【题型】解答题　【知识点】解析几何　【难度】medium
已知圆 $F_1: x^2+(y-1)^2=1$，圆 $F_2: x^2+(y+1)^2=9$．若动圆 $C$ 与圆 $F_1$ 外切，且与圆 $F_2$ 内切，设圆心 $C$ 的轨迹为曲线 $E$．

(1) 求曲线 $E$ 的方程；

(2) 已知双曲线 $\Gamma: \frac{x^2}{3}-\frac{y^2}{4}=1$，过其右顶点 $A$ 作直线 $l_1$ 分别交曲线 $E$ 和双曲线 $\Gamma$ 于点 $M, N$（异于点 $A$），作直线 $l_2$ 分别交曲线 $E$ 和双曲线 $\Gamma$ 于点 $P, Q$（异于点 $A$），设直线 $MQ$ 与直线 $NP$ 交点为 $H$，

(i) 求证：点 $M, N$ 的横坐标乘积为定值，并求出该定值．

(ii) 求证：点 $H$ 在定直线上，并求出该直线的方程．
【解答】
【答案】(1) $\frac{y^2}{4}+\frac{x^2}{3}=1(y \neq 2)$

(2) (i) 证明见解析，定值 3；(ii) 证明见解析，点 $H$ 在定直线 $x=-\sqrt{3}$ 上．

【解析】(1) 设动圆 $C$ 的半径为 $R$，

$\because$ 动圆 $C$ 与圆 $F_1$ 外切，则 $|CF_1|=R+1$．

又 $\because$ 动圆 $C$ 与圆 $F_2$ 内切，结合图象可知 $R < 3$，$\therefore |CF_2|=3-R$．

$\therefore |CF_1|+|CF_2|=4 > |F_1F_2|$．

由椭圆的定义可知，动点 $C$ 在以 $F_1, F_2$ 为焦点，4 为长轴长的椭圆上，

设椭圆的方程为 $\frac{y^2}{a^2}+\frac{x^2}{b^2}=1(a>b>0)$，半焦距为 $c$，

则 $a=2, c=1$，$\therefore b^2=a^2-c^2=3$．

又可知圆 $F_1$ 与圆 $F_2$ 内切，$\therefore$ 点 $C$ 不能在切点处，即椭圆应去掉点 $(0,2)$，

$\therefore$ 曲线 $E$ 的方程为 $\frac{y^2}{4}+\frac{x^2}{3}=1(y \neq 2)$．

(2) (i) 证明：设 $M(x_1, y_1), N(x_2, y_2), A'(-\sqrt{3}, 0)$，

则 $k_{MA} \cdot k_{MA'} = \frac{y_1}{x_1-\sqrt{3}} \cdot \frac{y_1}{x_1+\sqrt{3}} = \frac{y_1^2}{x_1^2-3} = -\frac{4}{3}$；

$k_{NA} \cdot k_{NA'} = \frac{y_2}{x_2-\sqrt{3}} \cdot \frac{y_2}{x_2+\sqrt{3}} = \frac{y_2^2}{x_2^2-3} = \frac{4}{3}$；

又 $\because k_{MA} = k_{NA}$，$\therefore k_{MA'} = -k_{NA'}$．

即 $\begin{cases} \frac{y_1}{x_1-\sqrt{3}} = \frac{y_2}{x_2-\sqrt{3}} \\ \frac{y_1}{x_1+\sqrt{3}} = -\frac{y_2}{x_2+\sqrt{3}} \end{cases} (*)$，同向相除得 $\frac{x_1+\sqrt{3}}{x_1-\sqrt{3}} = -\frac{x_2+\sqrt{3}}{x_2-\sqrt{3}}$，

解得 $x_1x_2=3$，即点 $M, N$ 的横坐标乘积为定值 3．

(ii) 设 $P(x_3, y_3), Q(x_4, y_4), H(x, y)$，则

由 (i) 知：$x_1x_2=3$，代入 $(*)$ 式得：$y_2 = -\frac{\sqrt{3}y_1}{x_1}$．同理，$x_3x_4=3, y_3 = -\frac{\sqrt{3}y_4}{x_4}$．

$MQ: y = \frac{y_1-y_4}{x_1-x_4}(x-x_1)+y_1$，

整理得：$MQ: (x_1-x_4)y-(y_1-y_4)x=x_1y_4-x_4y_1 \dots \textcircled{1}$

同理 $NP: (x_3-x_2)y-(y_3-y_2)x=x_3y_2-x_2y_3 \dots \textcircled{2}$

将 $x_2=\frac{3}{x_1}, x_3=\frac{3}{x_4}, y_2=-\frac{\sqrt{3}y_1}{x_1}, y_3=-\frac{\sqrt{3}y_4}{x_4}$ 代入 $\textcircled{2}$ 化简得：

$NP: (x_1-x_4)y-\frac{\sqrt{3}}{3}(x_4y_1-x_1y_4)x=-\sqrt{3}(y_1-y_4) \dots \textcircled{3}$．

联立 $\textcircled{1} \textcircled{3}$ 解得：$x=-\sqrt{3}$．

即点 $H$ 在定直线 $x=-\sqrt{3}$ 上．

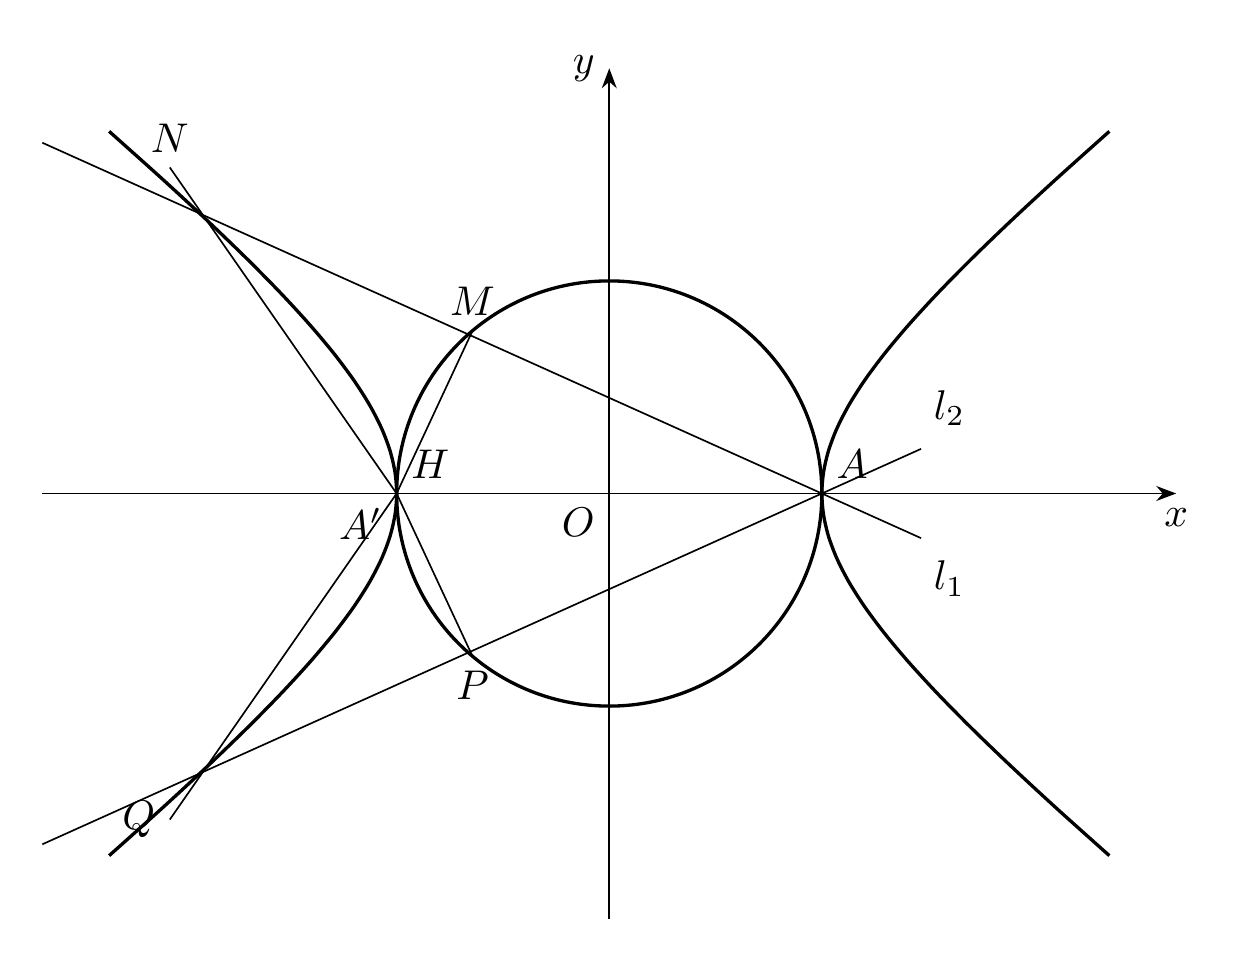